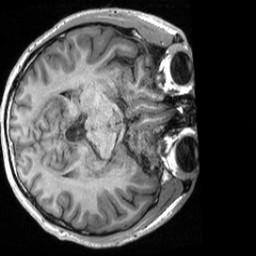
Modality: T1w
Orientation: axial
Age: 27
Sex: male
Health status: healthy
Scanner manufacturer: siemens
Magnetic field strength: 3 T
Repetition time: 2 s
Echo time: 0.00232 s